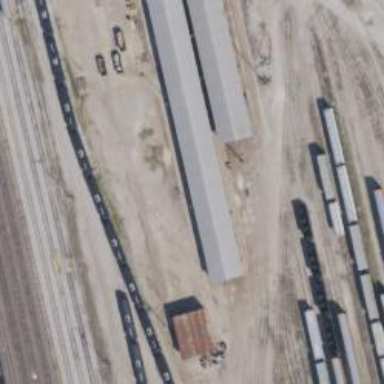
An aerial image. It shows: Railway yard in service.